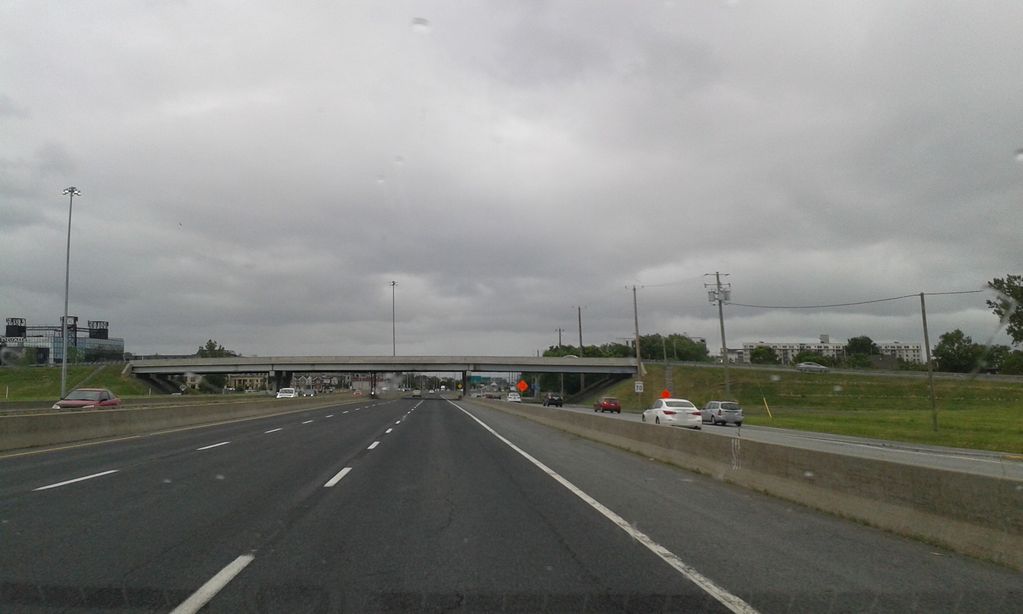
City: montreal